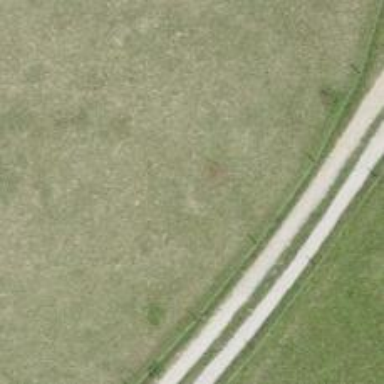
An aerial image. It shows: Gravel driveway used as service road.